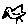
Label: bird